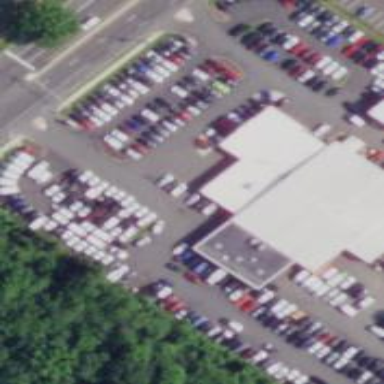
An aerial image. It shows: Building that houses car shop.